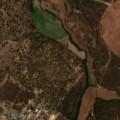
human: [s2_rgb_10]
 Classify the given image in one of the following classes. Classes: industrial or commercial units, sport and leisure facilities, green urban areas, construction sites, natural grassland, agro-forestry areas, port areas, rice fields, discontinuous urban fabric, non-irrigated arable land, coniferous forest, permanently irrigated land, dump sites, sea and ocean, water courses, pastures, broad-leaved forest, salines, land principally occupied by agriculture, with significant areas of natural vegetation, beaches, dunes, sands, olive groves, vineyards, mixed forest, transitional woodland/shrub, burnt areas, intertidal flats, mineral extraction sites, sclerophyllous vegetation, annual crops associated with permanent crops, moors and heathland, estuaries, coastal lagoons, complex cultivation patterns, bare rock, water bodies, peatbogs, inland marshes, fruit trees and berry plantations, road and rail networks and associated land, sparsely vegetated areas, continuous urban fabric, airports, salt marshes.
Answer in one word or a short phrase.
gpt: sport and leisure facilities, permanently irrigated land, pastures, agro-forestry areas, mixed forest, transitional woodland/shrub